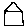
Label: house